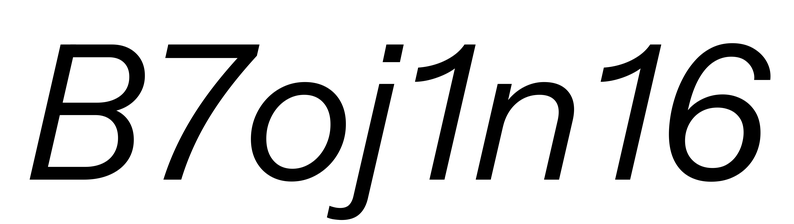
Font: InstrumentSans-Italic_Italic